Question: I'm working on a Natural Language Processing (NLP) project in which I use a syntactic parser to create a syntactic parse tree out of a given sentence.
I ran into Joe and Jill and then we went shopping
[TOP [S [S [NP [PRP I]] [VP [VBD ran] [PP [IN into] [NP [NNP Joe] [CC and] [NNP Jill]]]]] [CC and] [S [ADVP [RB then]] [NP [PRP we]] [VP [VBD went] [NP [NN shopping]]]]]]

I'm looking for a C# utility that will let me do complex queries like:
- -
Here's a <URL> that does this, I'm looking for a C# equivalent.
Any help would be much appreciated.
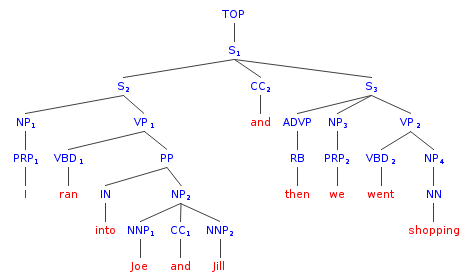
Answer: We already use
One option would be to <URL>;' in the middle put all the child nodes recursively.
After you do this, I would use <URL> to parse the tree. Thousands of people already use query selectors and jQuery to parse tree-like structure based on the relation between nodes. I think this is far superior to TRegex or other outdated and un-maintained java utilities.
For example, this is to answer your first example:
'''
var xml = CQ.Create(d.ToXml());
//this can be simpler with CSS selectors but I chose Linq since you'll probably find it easier
//Find joe, in our case the node that has the text 'Joe'
var joe = xml["*"].First(x => x.InnerHTML.Equals("Joe"));
//Find the last (deepest) element that answers the critiria that it has "Joe" in it, and has a VBD in it
//in our case the VP
var closestToVbd = xml["*"].Last(x => x.Cq().Has(joe).Has("VBD").Any());
Console.WriteLine("Closest node to VPD:
" +closestToVbd.OuterHTML);
//If we want the VBD itself we can just find the VBD in that element
Console.WriteLine("
VBD itself is " + closestToVbd.Cq().Find("VBD")[0].OuterHTML);
'''
Here is your second example
'''
//Now for NP closest to 'Shopping', find the element with the text 'shopping' and find it's closest NP
var closest = xml["*"].First(x => x.InnerHTML.Equals("shopping")).Cq()
.Closest("NP")[0].OuterHTML;
Console.WriteLine("
NP closest to shopping is: " + closest);
'''